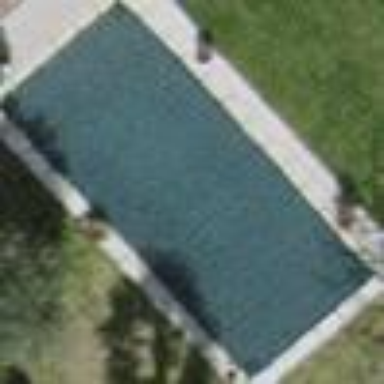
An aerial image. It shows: Swimming pool located in leisure land.